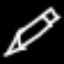
Label: pencil